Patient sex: F
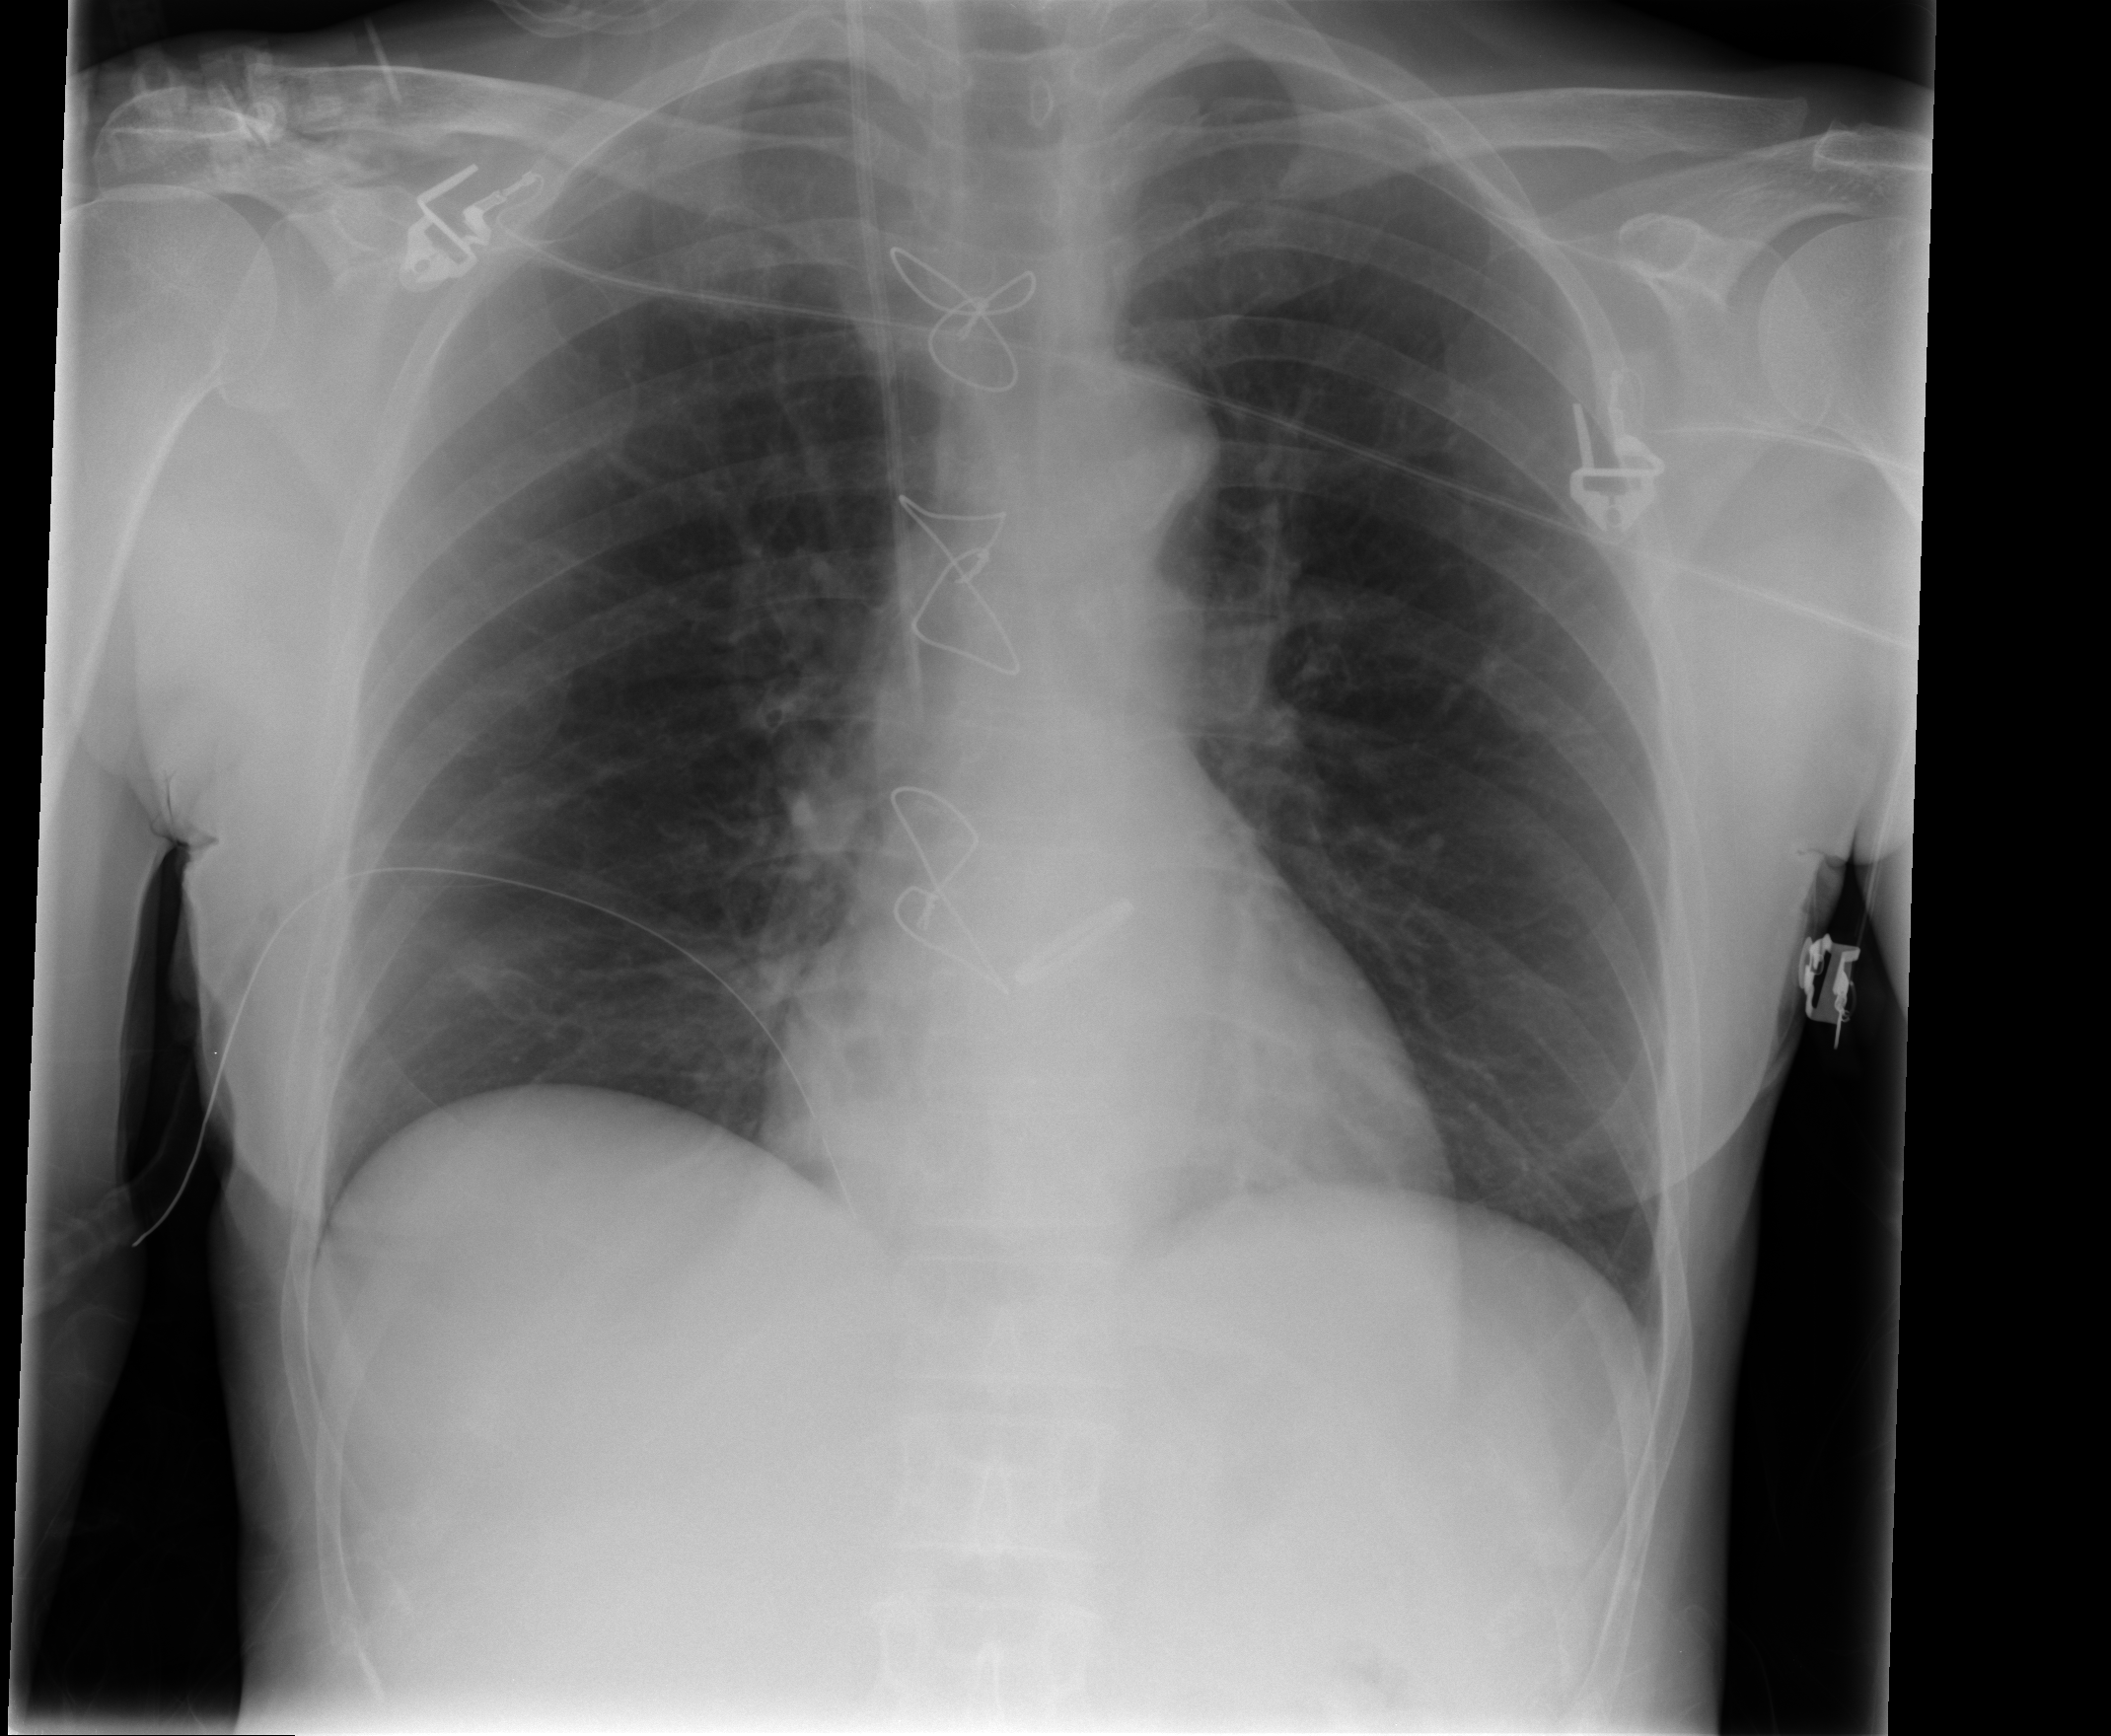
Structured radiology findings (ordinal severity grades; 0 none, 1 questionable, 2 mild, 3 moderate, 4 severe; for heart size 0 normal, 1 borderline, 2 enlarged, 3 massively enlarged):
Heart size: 0
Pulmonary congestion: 0
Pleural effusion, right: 0
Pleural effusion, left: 0
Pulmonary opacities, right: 0
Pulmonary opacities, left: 0
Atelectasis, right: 1
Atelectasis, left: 0